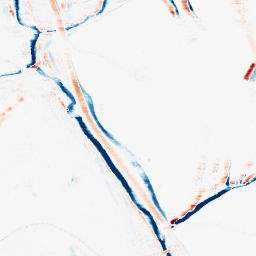
Category: morphological
Decomposition family: morphological_rect
Decomposition parameters: operation: average
width: 10
height: 3
Upsampling method: bspline
Upsampling parameters: scale: 4
Upsampling scale: 4